Question: I want to count number of Objects in an Image identify by each color.
Example: I want to count yellow rices or green rices in the image.

Would you please give me some tip to do it?
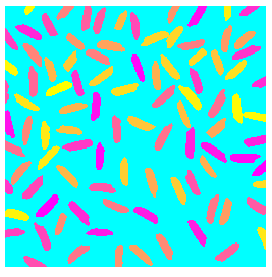
Answer: You've taken this image from the <URL>. If you read through the demo, you already have some code that will isolate each rice grain individually - that's how the image was created.
As for counting the number of grains that have a particular color such as yellow or green, again read through the demo: it's clear that the rice grains are not colored with a small set of discrete colors such as yellow or green (or orange or pink). Rather, the rice grain colors have been specifically created so that they are equally spaced throughout the colormap 'spring'.
So to proceed with your task you're going to have to provide some definition of 'yellow' or 'green', perhaps in terms of being within a particular range of RGB values.
Having done this, you can then use the variable 'labeled' (that is constructed for you in the demo) together with the 'regionprops' command, to give you a list of the pixels that are within each rice grain boundary. Simply compare those pixels to your definitions of yellow or green, and you're there.